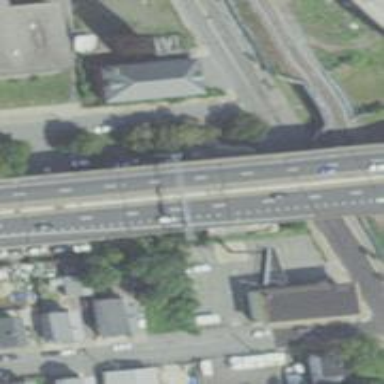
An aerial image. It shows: Asphalt bridge over motorway.